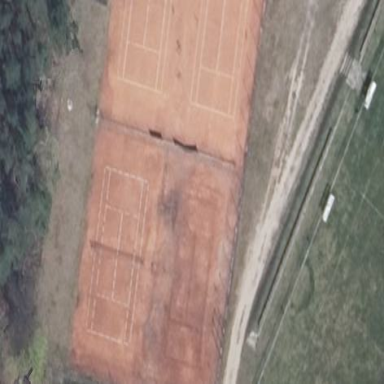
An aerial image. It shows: Tennis court on pitch designated for leisure land.